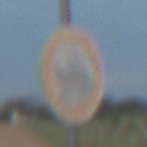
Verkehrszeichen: VerbotFahrzeugeAllerArt
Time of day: SunriseSunset
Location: Outdoor (Nature)
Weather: PartlyCloudy
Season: NotSpecified
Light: Natural